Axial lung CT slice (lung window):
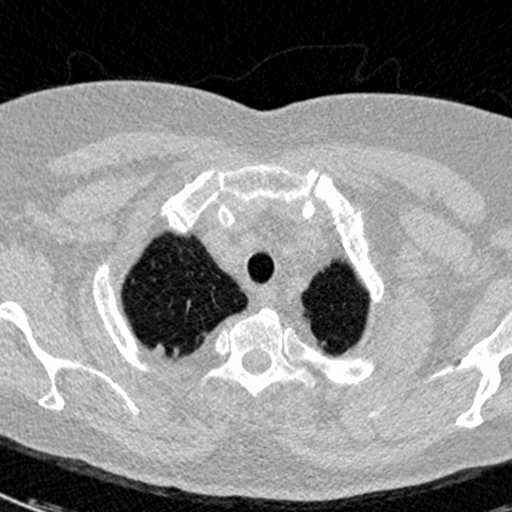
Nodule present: no